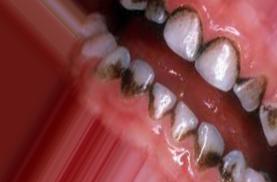
Condition: Tooth Discoloration